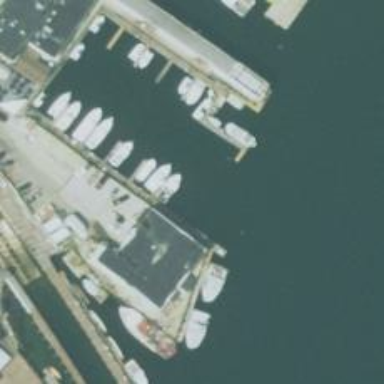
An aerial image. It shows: Man-made pier.